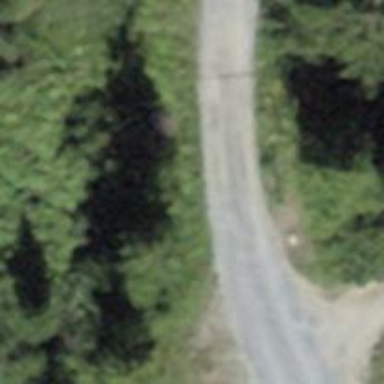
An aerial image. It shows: Gravel track with track type of grade3.